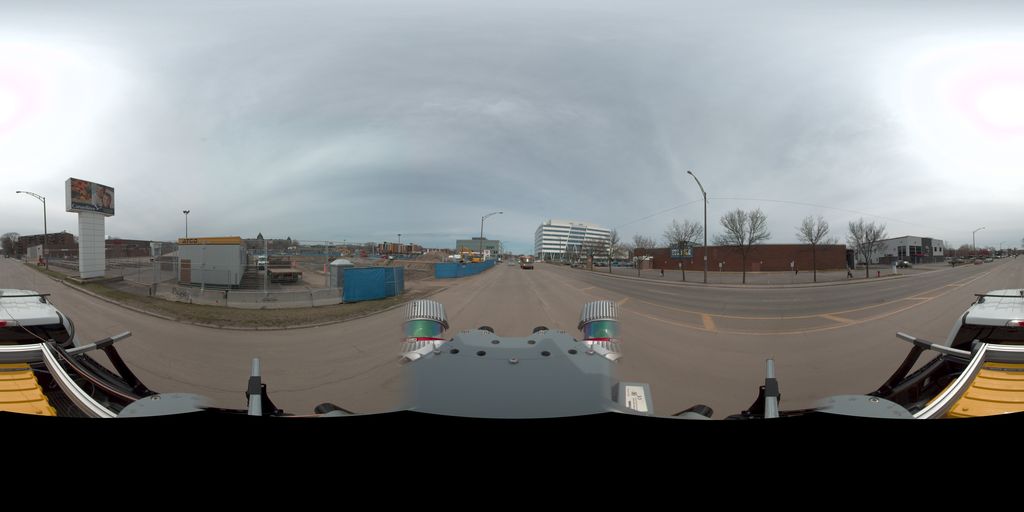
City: quebec_city